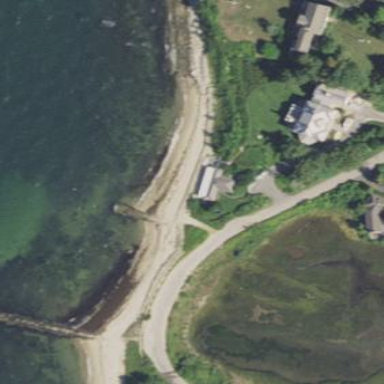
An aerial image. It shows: Sandy beach.